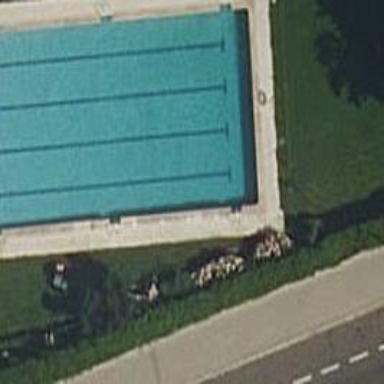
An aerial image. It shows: Swimming pool located in leisure land.